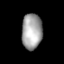
Tissue: lung
Cell type: Epithelial cells
Senescence score: 0.2305
Nuclear area (px): 712
Mean DAPI intensity: 162.855